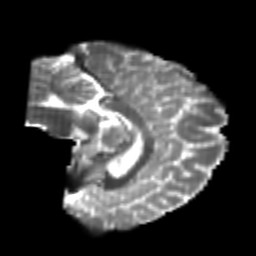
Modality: T2w
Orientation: sagittal
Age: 25
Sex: female
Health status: healthy
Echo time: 0.074 s